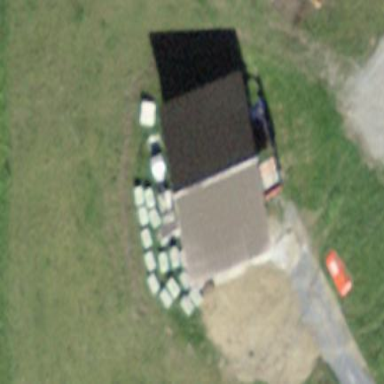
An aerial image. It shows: Cabin.